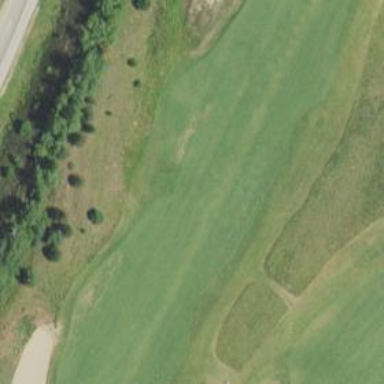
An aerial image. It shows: Grassy area designated as golf fairway.